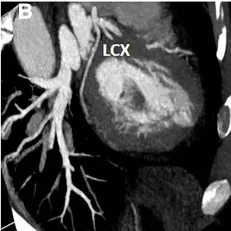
(A-C) Computed tomography coronary angiography scan. Calcification can be seen in the left anterior descending artery (red circle), and no other abnormalities were observed.
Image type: radiology (ct)